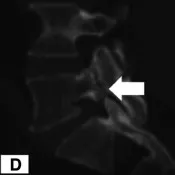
Typical images of Case 1. Right pediculolysis [, white arrowheads] of the L5 vertebra.
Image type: radiology (ct)